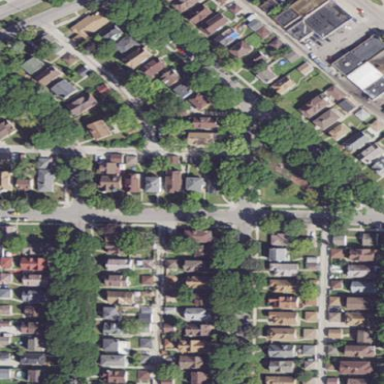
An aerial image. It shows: Sidewalk.